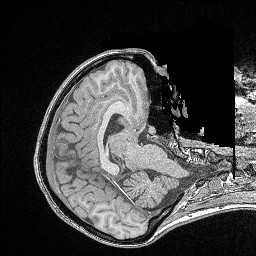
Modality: FLASH
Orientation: axial
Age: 25
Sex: female